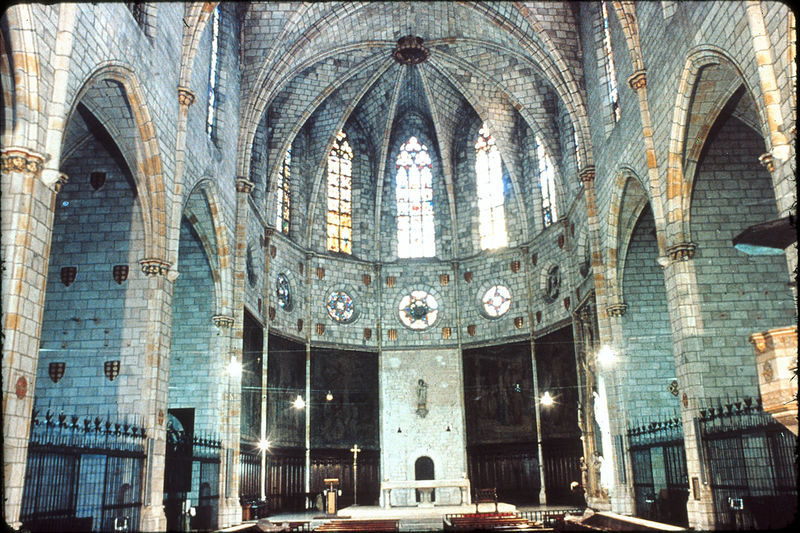
Titel: Königliches Kloster Santa Maria de Pedralbes, Klosterkirche
Standort: Pedralbes bei Barcelona, Kloster Santa Maria de Pedralbes (EU - E - Katalonien)
Schlagwörter: kirche, gotik, bogen, gewölbe, altar, mittelschiff, kreuzgrat, spitzbogen, apsis, chor